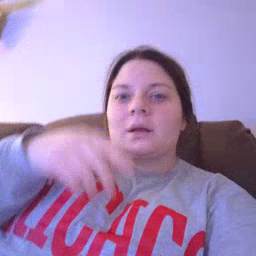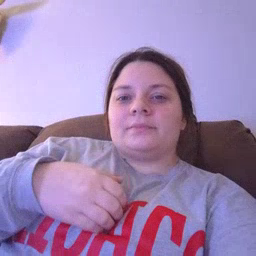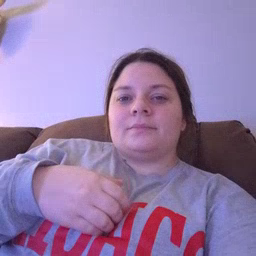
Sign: wake